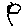
Label: cloud